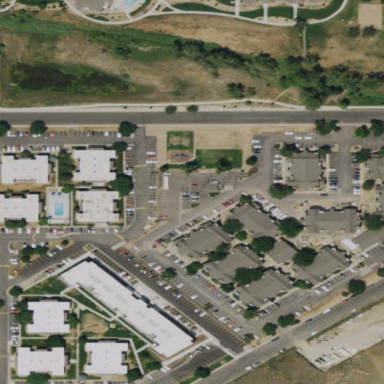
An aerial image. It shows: Residential area with apartments.